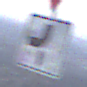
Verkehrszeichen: VerlaufVorfahrtsstrasse7
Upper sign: VorfahrtGewaehren
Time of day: SunriseSunset
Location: Outdoor (Suburban)
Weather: Clear
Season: NotSpecified
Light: Natural